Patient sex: M
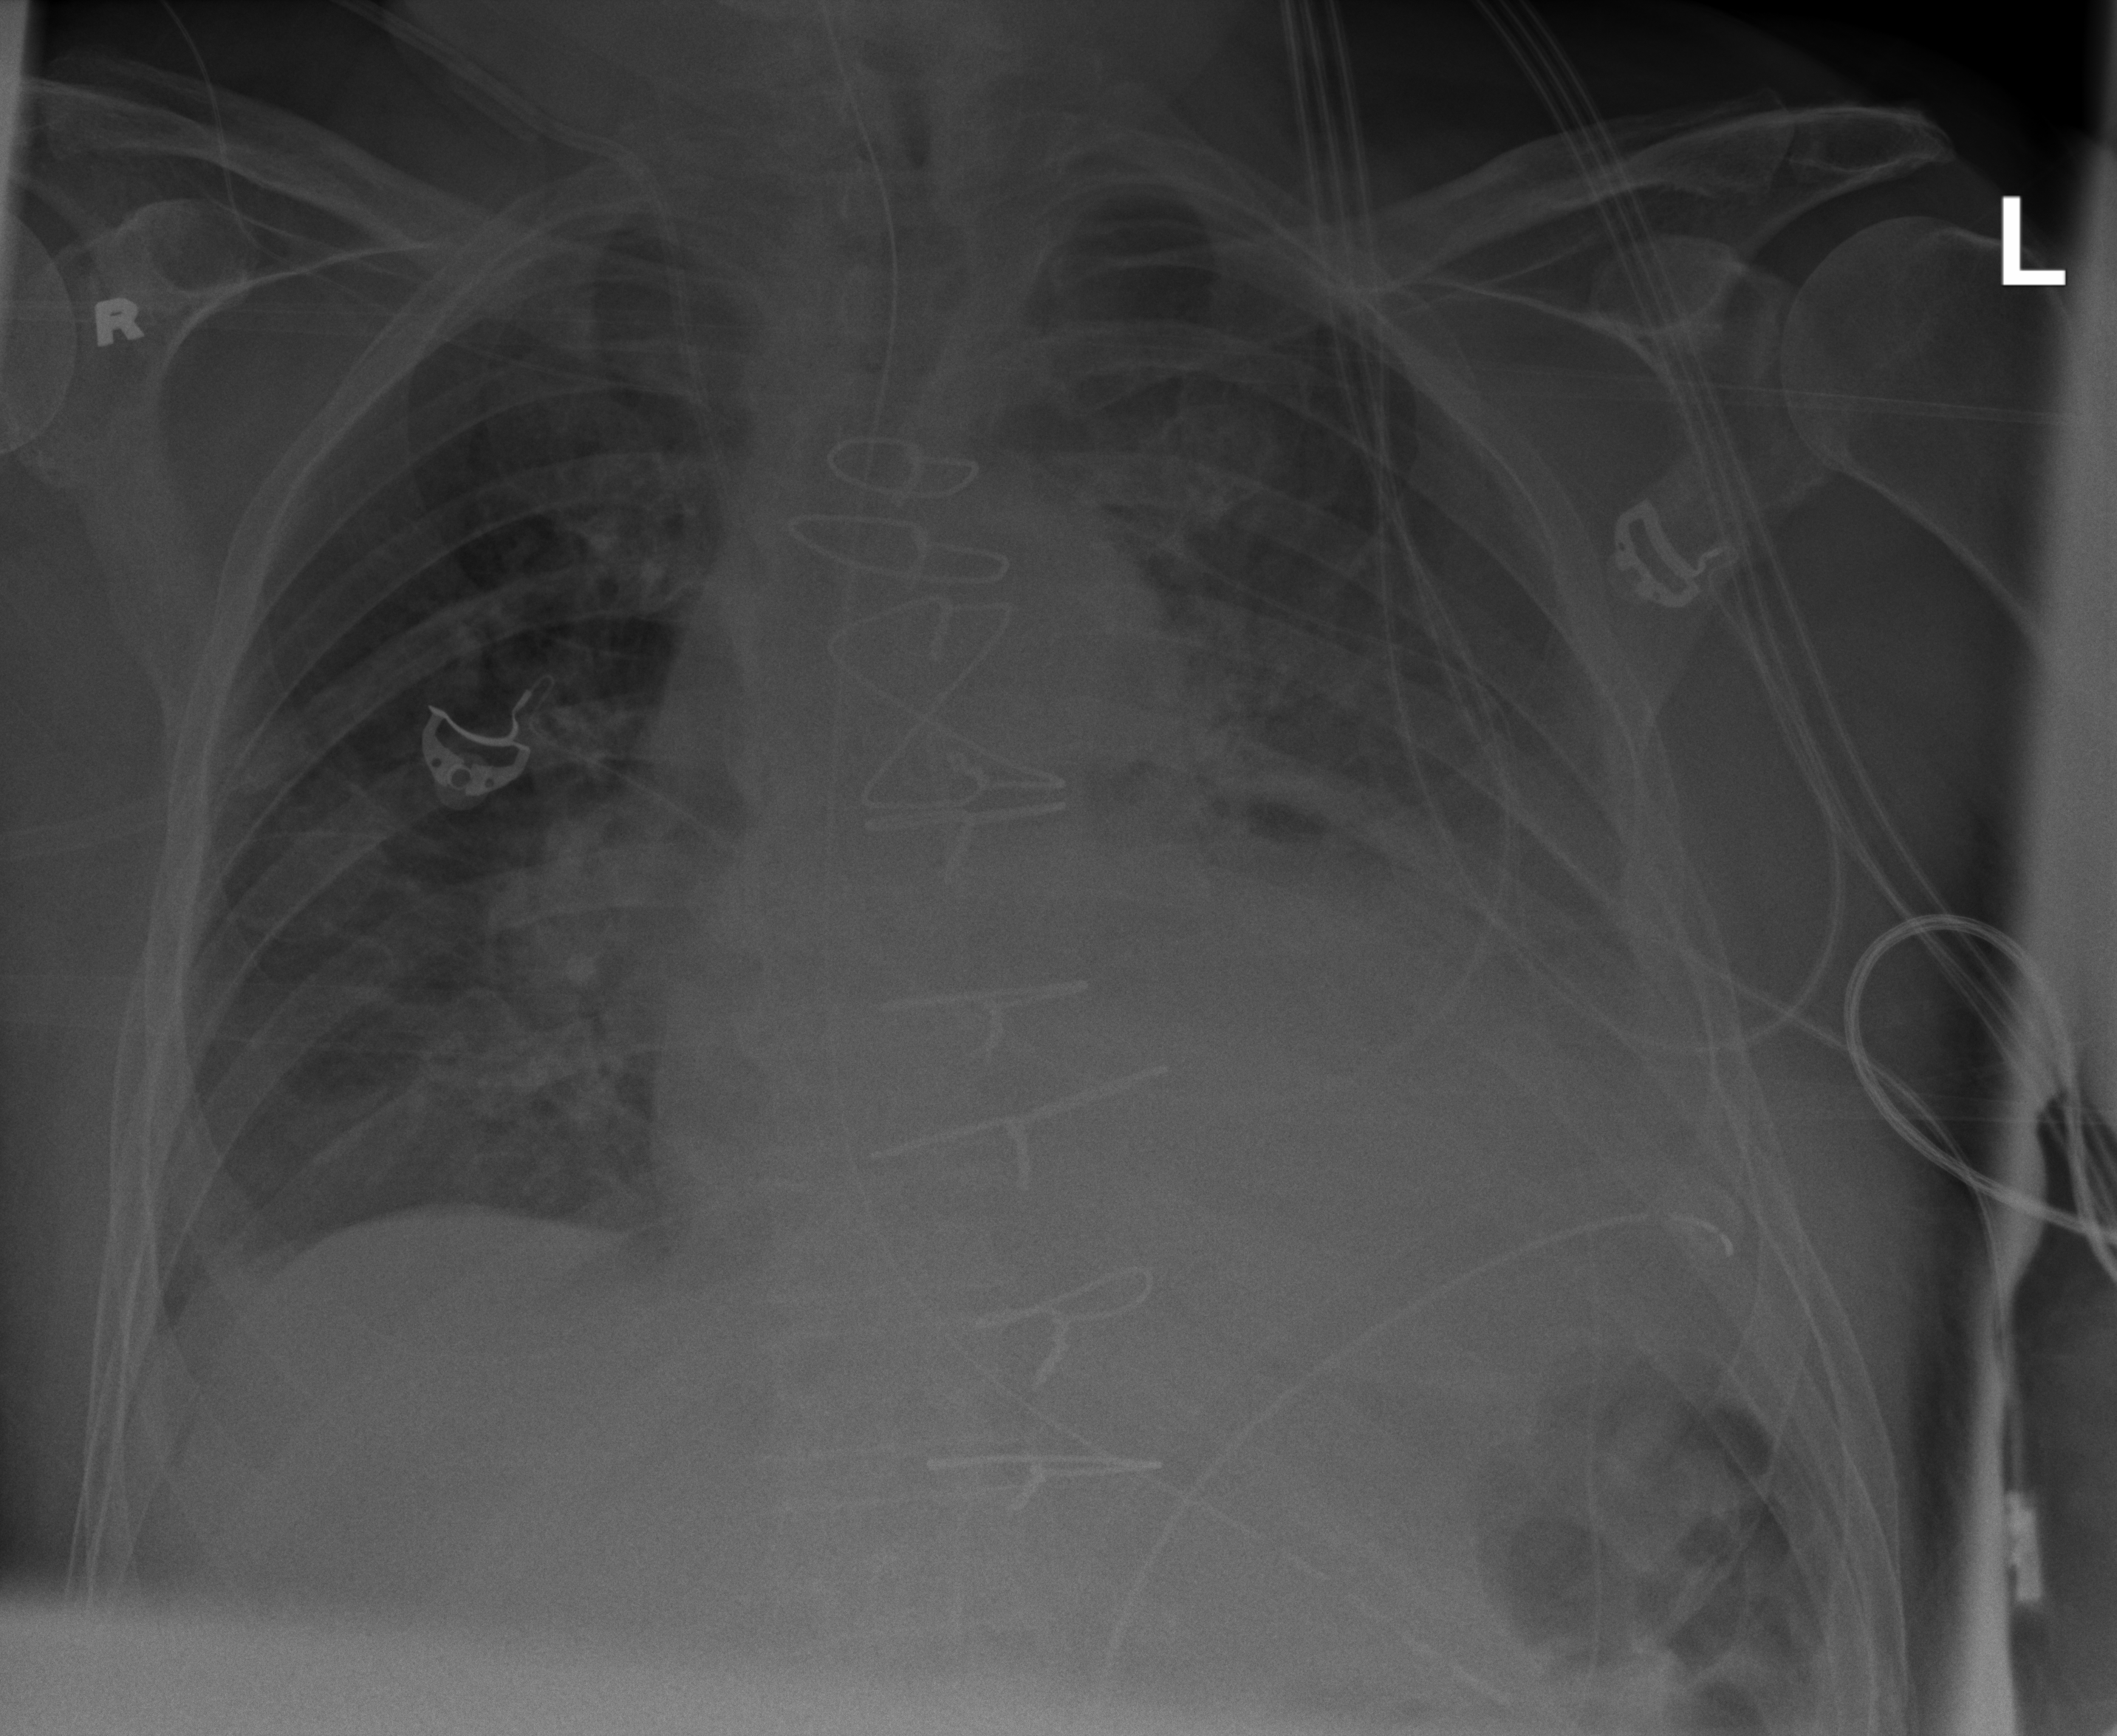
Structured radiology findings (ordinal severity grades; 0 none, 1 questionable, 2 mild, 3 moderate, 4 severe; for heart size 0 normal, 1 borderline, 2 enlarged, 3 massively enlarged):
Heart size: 2
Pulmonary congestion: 2
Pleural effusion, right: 2
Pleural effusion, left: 2
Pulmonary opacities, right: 2
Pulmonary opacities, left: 2
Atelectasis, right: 2
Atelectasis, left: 2